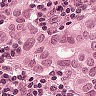
Metastatic tissue present: yes